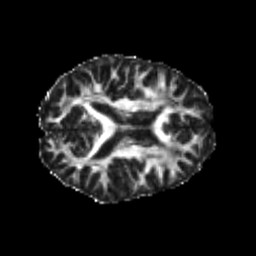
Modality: FA
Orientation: axial
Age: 20
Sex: male
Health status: healthy
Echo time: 0.074 s